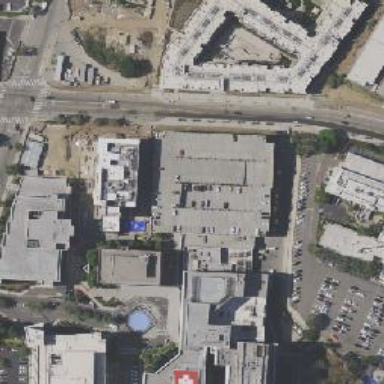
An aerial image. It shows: Healthcare facility identified as hospital.